Question: I want to create a UICollectionView that looks like this:

It won't be scrollable or editable. I'm currently wondering how to write the layout for this. I'm guessing it won't be a subclass of 'UICollectionViewFlowLayout'. I can think of a number of ways, but was curious if there was any "right" way. The cells will be animate-able.
Should each row or column be its own section?
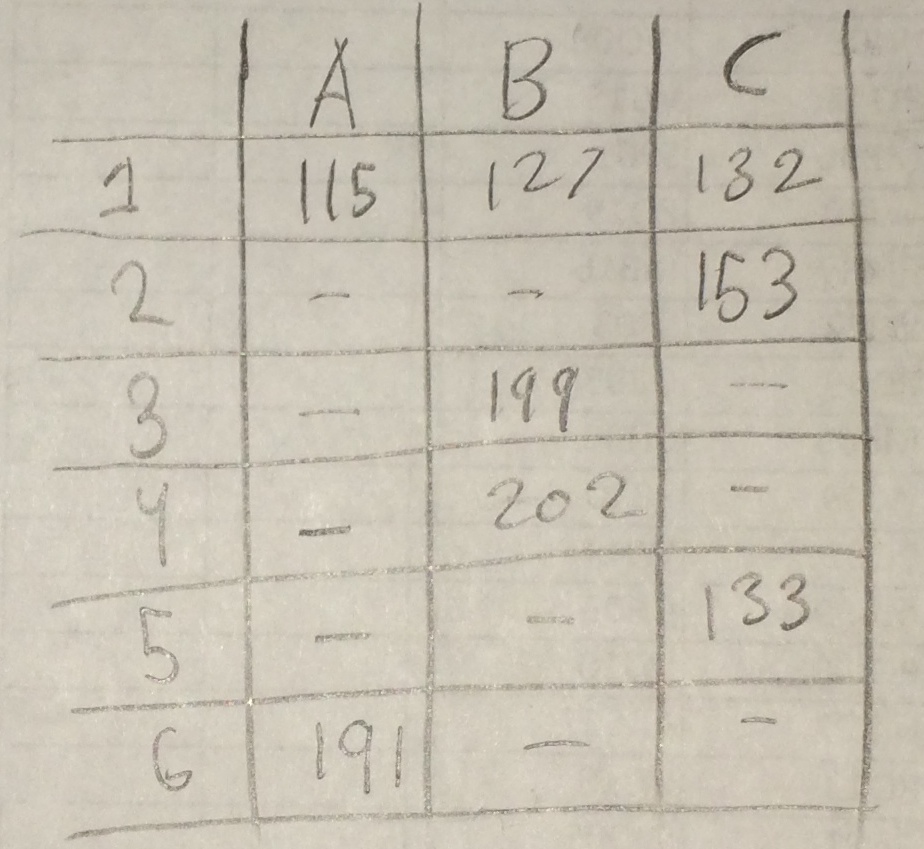
Answer: I've done something like what you want with a subclass of UICollectionViewFlowLayout. It looks like this,
'''
@implementation MultpleLineLayout {
NSInteger itemWidth;
NSInteger itemHeight;
}
-(id)init {
if (self = [super init]) {
itemWidth = 80;
itemHeight = 80;
}
return self;
}
-(CGSize)collectionViewContentSize {
NSInteger xSize = [self.collectionView numberOfItemsInSection:0] * (itemWidth + 2); // the 2 is for spacing between cells.
NSInteger ySize = [self.collectionView numberOfSections] * (itemHeight + 2);
return CGSizeMake(xSize, ySize);
}
- (UICollectionViewLayoutAttributes *)layoutAttributesForItemAtIndexPath:(NSIndexPath *)path {
UICollectionViewLayoutAttributes* attributes = [UICollectionViewLayoutAttributes layoutAttributesForCellWithIndexPath:path];
NSInteger xValue;
attributes.size = CGSizeMake(itemWidth,itemHeight);
xValue = itemWidth/2 + path.row * (itemWidth +2);
NSInteger yValue = itemHeight + path.section * (itemHeight +2);
attributes.center = CGPointMake(xValue, yValue);
return attributes;
}
-(NSArray*)layoutAttributesForElementsInRect:(CGRect)rect {
NSInteger minRow = (rect.origin.x > 0)? rect.origin.x/(itemWidth +2) : 0; // need to check because bounce gives negative values for x.
NSInteger maxRow = rect.size.width/(itemWidth +2) + minRow;
NSMutableArray* attributes = [NSMutableArray array];
for(NSInteger i=0 ; i < self.collectionView.numberOfSections; i++) {
for (NSInteger j=minRow ; j < maxRow; j++) {
NSIndexPath* indexPath = [NSIndexPath indexPathForItem:j inSection:i];
[attributes addObject:[self layoutAttributesForItemAtIndexPath:indexPath]];
}
}
return attributes;
}
'''
The data is arranged as an array of arrays where each inner array supplies the data for one horizontal row. With the values I have in there now, and using your data as an example, the view looked like this,

This is the code I haven the view controller,
'''
@interface ViewController ()
@property (strong,nonatomic) UICollectionView *collectionView;
@property (strong,nonatomic) NSArray *theData;
@end
@implementation ViewController
- (void)viewDidLoad {
self.theData = @[@[@"",@"A",@"B",@"C"],@[@"1",@"115",@"127",@"132"],@[@"2",@"",@"",@"153"],@[@"3",@"",@"199",@""]];
MultpleLineLayout *layout = [[MultpleLineLayout alloc] init];
self.collectionView = [[UICollectionView alloc] initWithFrame:self.view.bounds collectionViewLayout:layout];
self.collectionView.dataSource = self;
self.collectionView.delegate = self;
layout.scrollDirection = UICollectionViewScrollDirectionHorizontal;
self.view.backgroundColor = [UIColor blackColor];
[self.view addSubview:self.collectionView];
[self.collectionView registerNib:[UINib nibWithNibName:@"CustomDataCell" bundle:nil] forCellWithReuseIdentifier:@"DataCell"];
}
- (NSInteger)collectionView:(UICollectionView *)view numberOfItemsInSection:(NSInteger)section {
return [self.theData[section] count];
}
- (NSInteger)numberOfSectionsInCollectionView: (UICollectionView *)collectionView {
return [self.theData count];
}
- (UICollectionViewCell *)collectionView:(UICollectionView *)collectionView cellForItemAtIndexPath:(NSIndexPath *)indexPath {
DataCell *cell = [collectionView dequeueReusableCellWithReuseIdentifier:@"DataCell" forIndexPath:indexPath];
cell.label.text = self.theData[indexPath.section][indexPath.row];
return cell;
}
'''